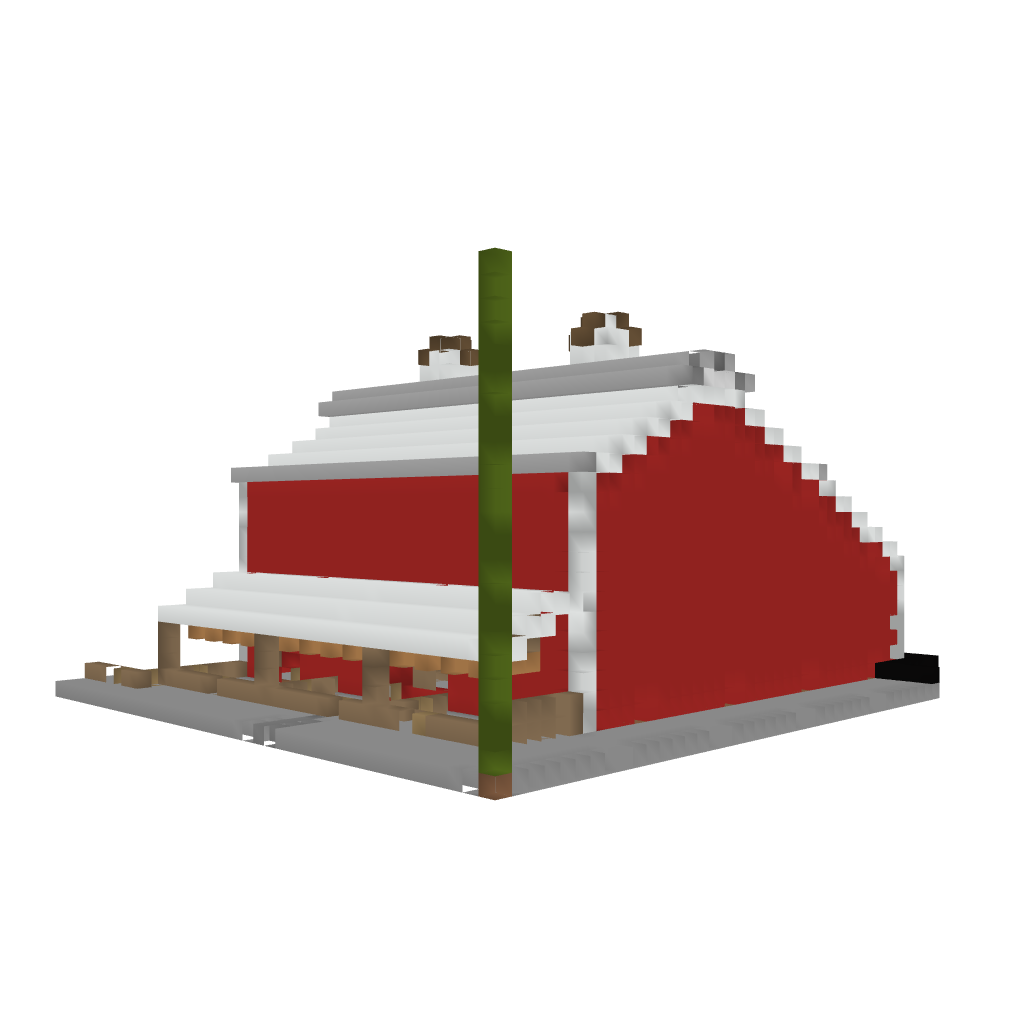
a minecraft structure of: Barn with hay loft